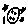
Label: moon